Interaction volume radius: 5 \u00c5
Interaction volume height: 10 \u00c5
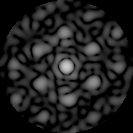
Disorder parameter: 0.6397